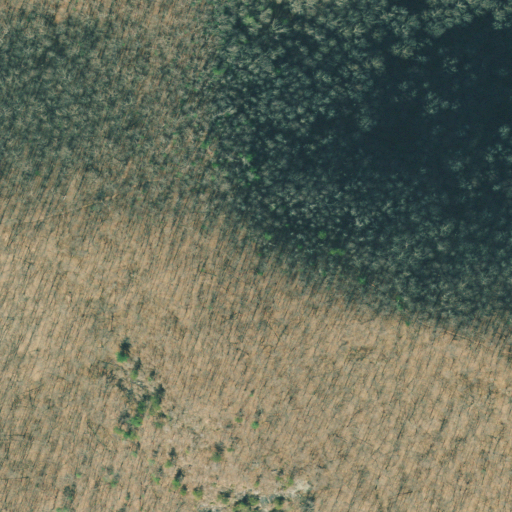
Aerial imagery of mountain in Georgia named Rock Spring Top containing deciduous forest and shrub